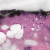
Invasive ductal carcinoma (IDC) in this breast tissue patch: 0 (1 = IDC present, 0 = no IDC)